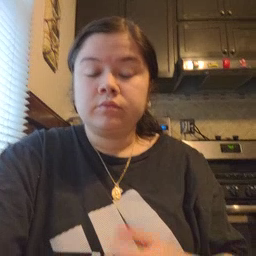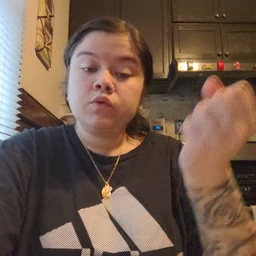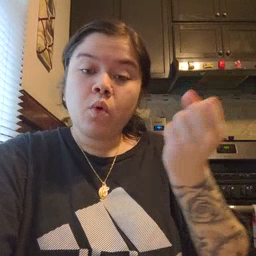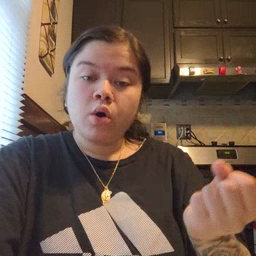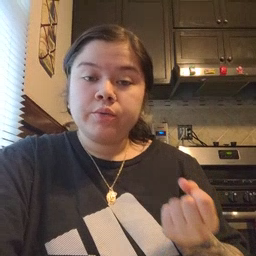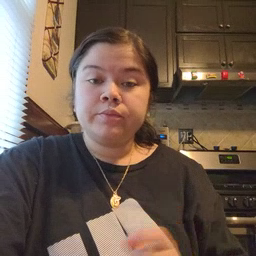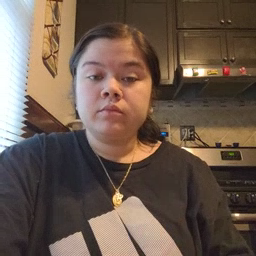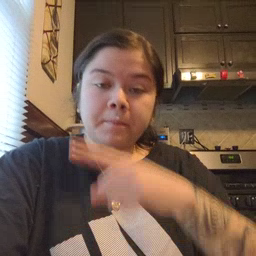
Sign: drawer